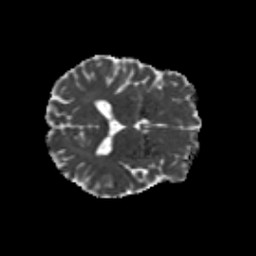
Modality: MD
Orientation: axial
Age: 58
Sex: male
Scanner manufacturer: siemens
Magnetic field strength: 3 T
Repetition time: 8.6 s
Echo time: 0.095 s